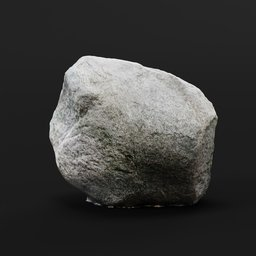
Label: nature